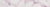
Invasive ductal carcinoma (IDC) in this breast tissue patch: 0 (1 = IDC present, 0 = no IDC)